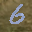
Label: 6